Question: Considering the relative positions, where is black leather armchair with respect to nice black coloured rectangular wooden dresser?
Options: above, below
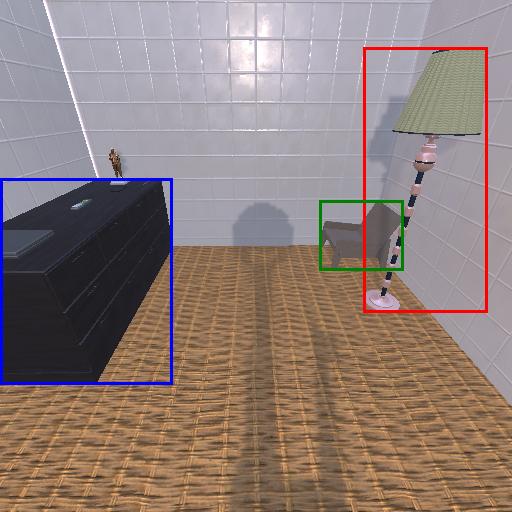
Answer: above